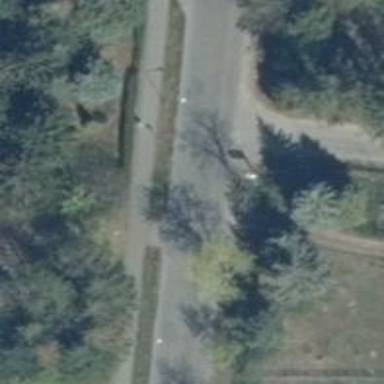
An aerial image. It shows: Secondary road.